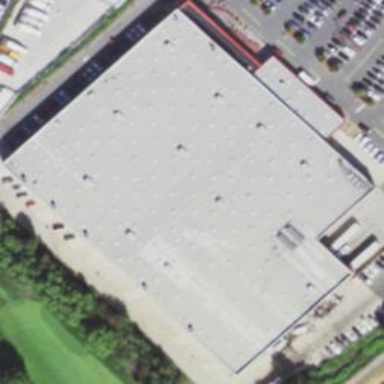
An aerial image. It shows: Retail building with wholesale shop.